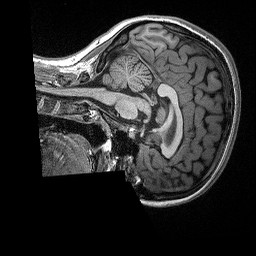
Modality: T1w
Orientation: sagittal
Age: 20
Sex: female
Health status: healthy
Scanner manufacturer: siemens
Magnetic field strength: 3 T
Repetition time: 2.3 s
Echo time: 0.00298 s